Question: I'm trying to code the tutorial on <URL>.
What I'd like to have is a Window with a map inside of it. If I resize the window, the map gets resized as well (just like in the tutorial).
My problem is, that my MapView doesn't get enlarged as I zoom the Window. It just stays the size I initially set it to. In the tutorial the developer has constraints on his view. Maybe that's the reason, but on the View which holds the Map View the resize setting is set so, that descendants should be resized as well.
What setting am I missing? Unfortunately I don't have any code to show because the problem is related to Xcode / UI design.
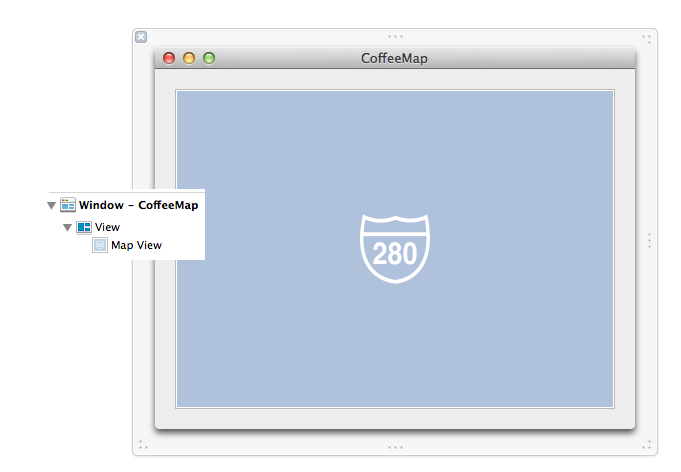
Answer: I finally figured out what I was doing wrong. After declaring the layout I had to add constraints to the view. After reading in the documentation I was able to add the constraints to my user interface:
I had to click on this icon on the bottom right:

After that I could add the constraints to the view which holds my map view like this: